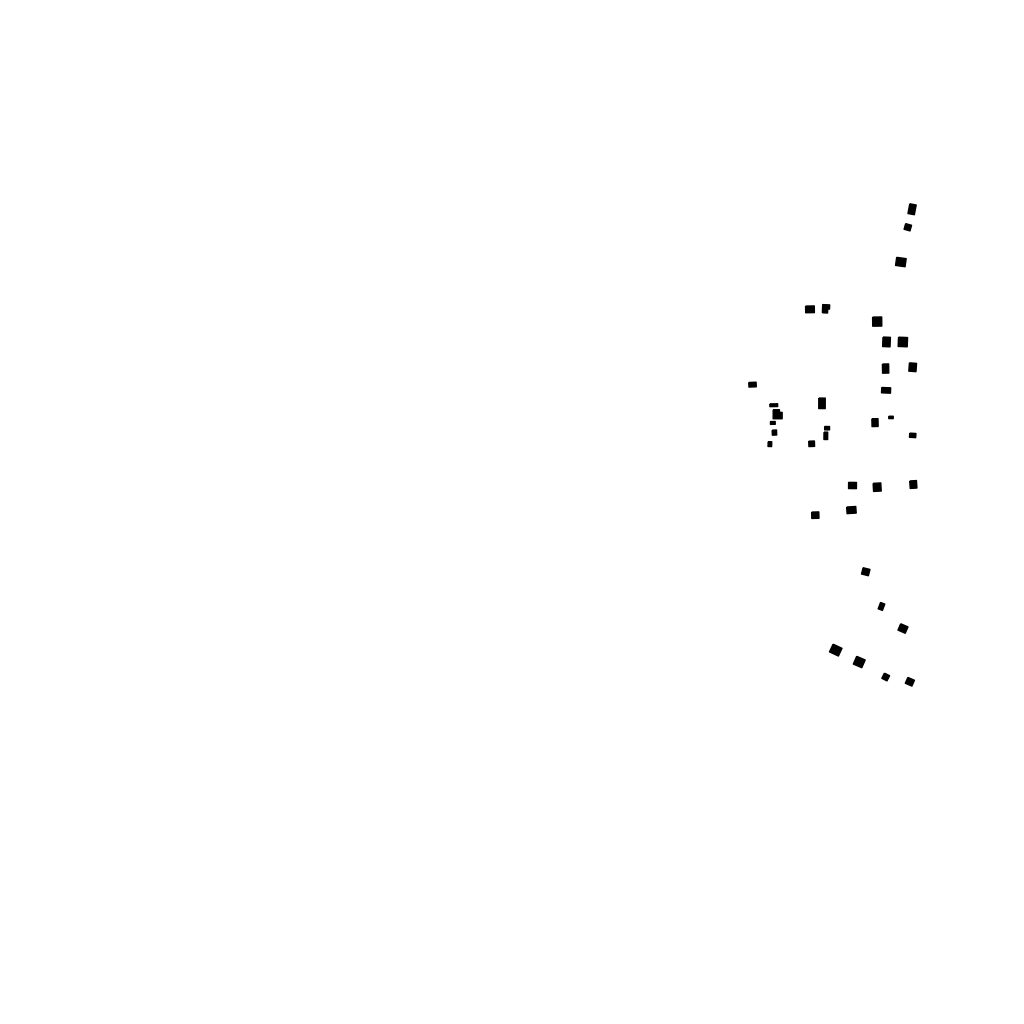
Tags: overhead vector_map, recreation, residential, individual_rise, density_1, Building, 1.0 km²